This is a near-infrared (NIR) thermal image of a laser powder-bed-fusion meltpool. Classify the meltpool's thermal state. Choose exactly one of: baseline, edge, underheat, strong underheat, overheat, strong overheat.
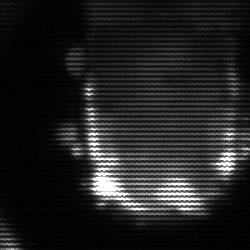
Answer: baseline